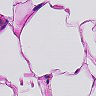
Metastatic tissue present: no